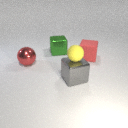
small yellow rubber sphere above large gray metal cube